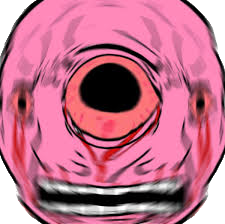
Label: 5_Rage